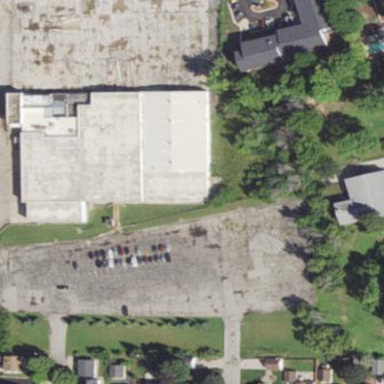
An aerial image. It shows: Industrial building.